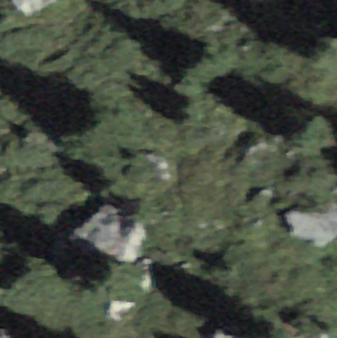
Label: bouldering_area